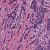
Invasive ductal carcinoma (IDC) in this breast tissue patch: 1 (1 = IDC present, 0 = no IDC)